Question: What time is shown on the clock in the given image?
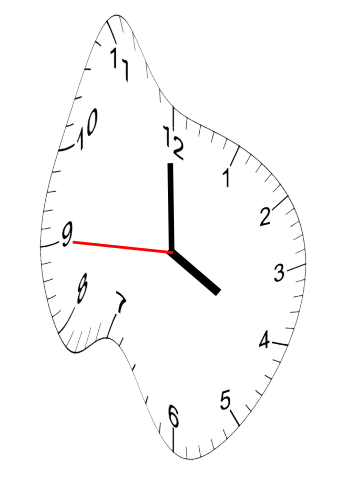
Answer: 03:59:45